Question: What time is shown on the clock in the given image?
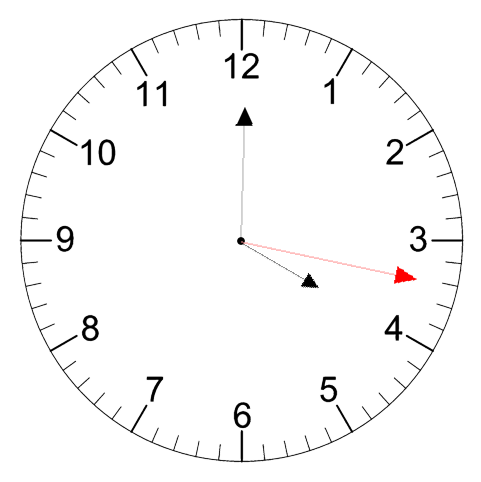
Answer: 04:00:17